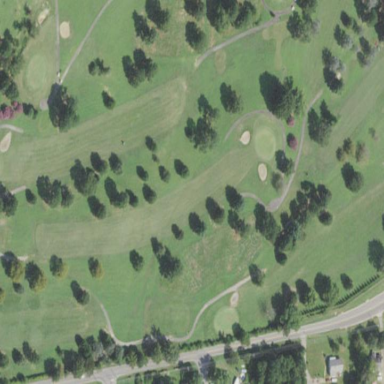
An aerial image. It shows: Grassy area designated as golf fairway.